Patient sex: F
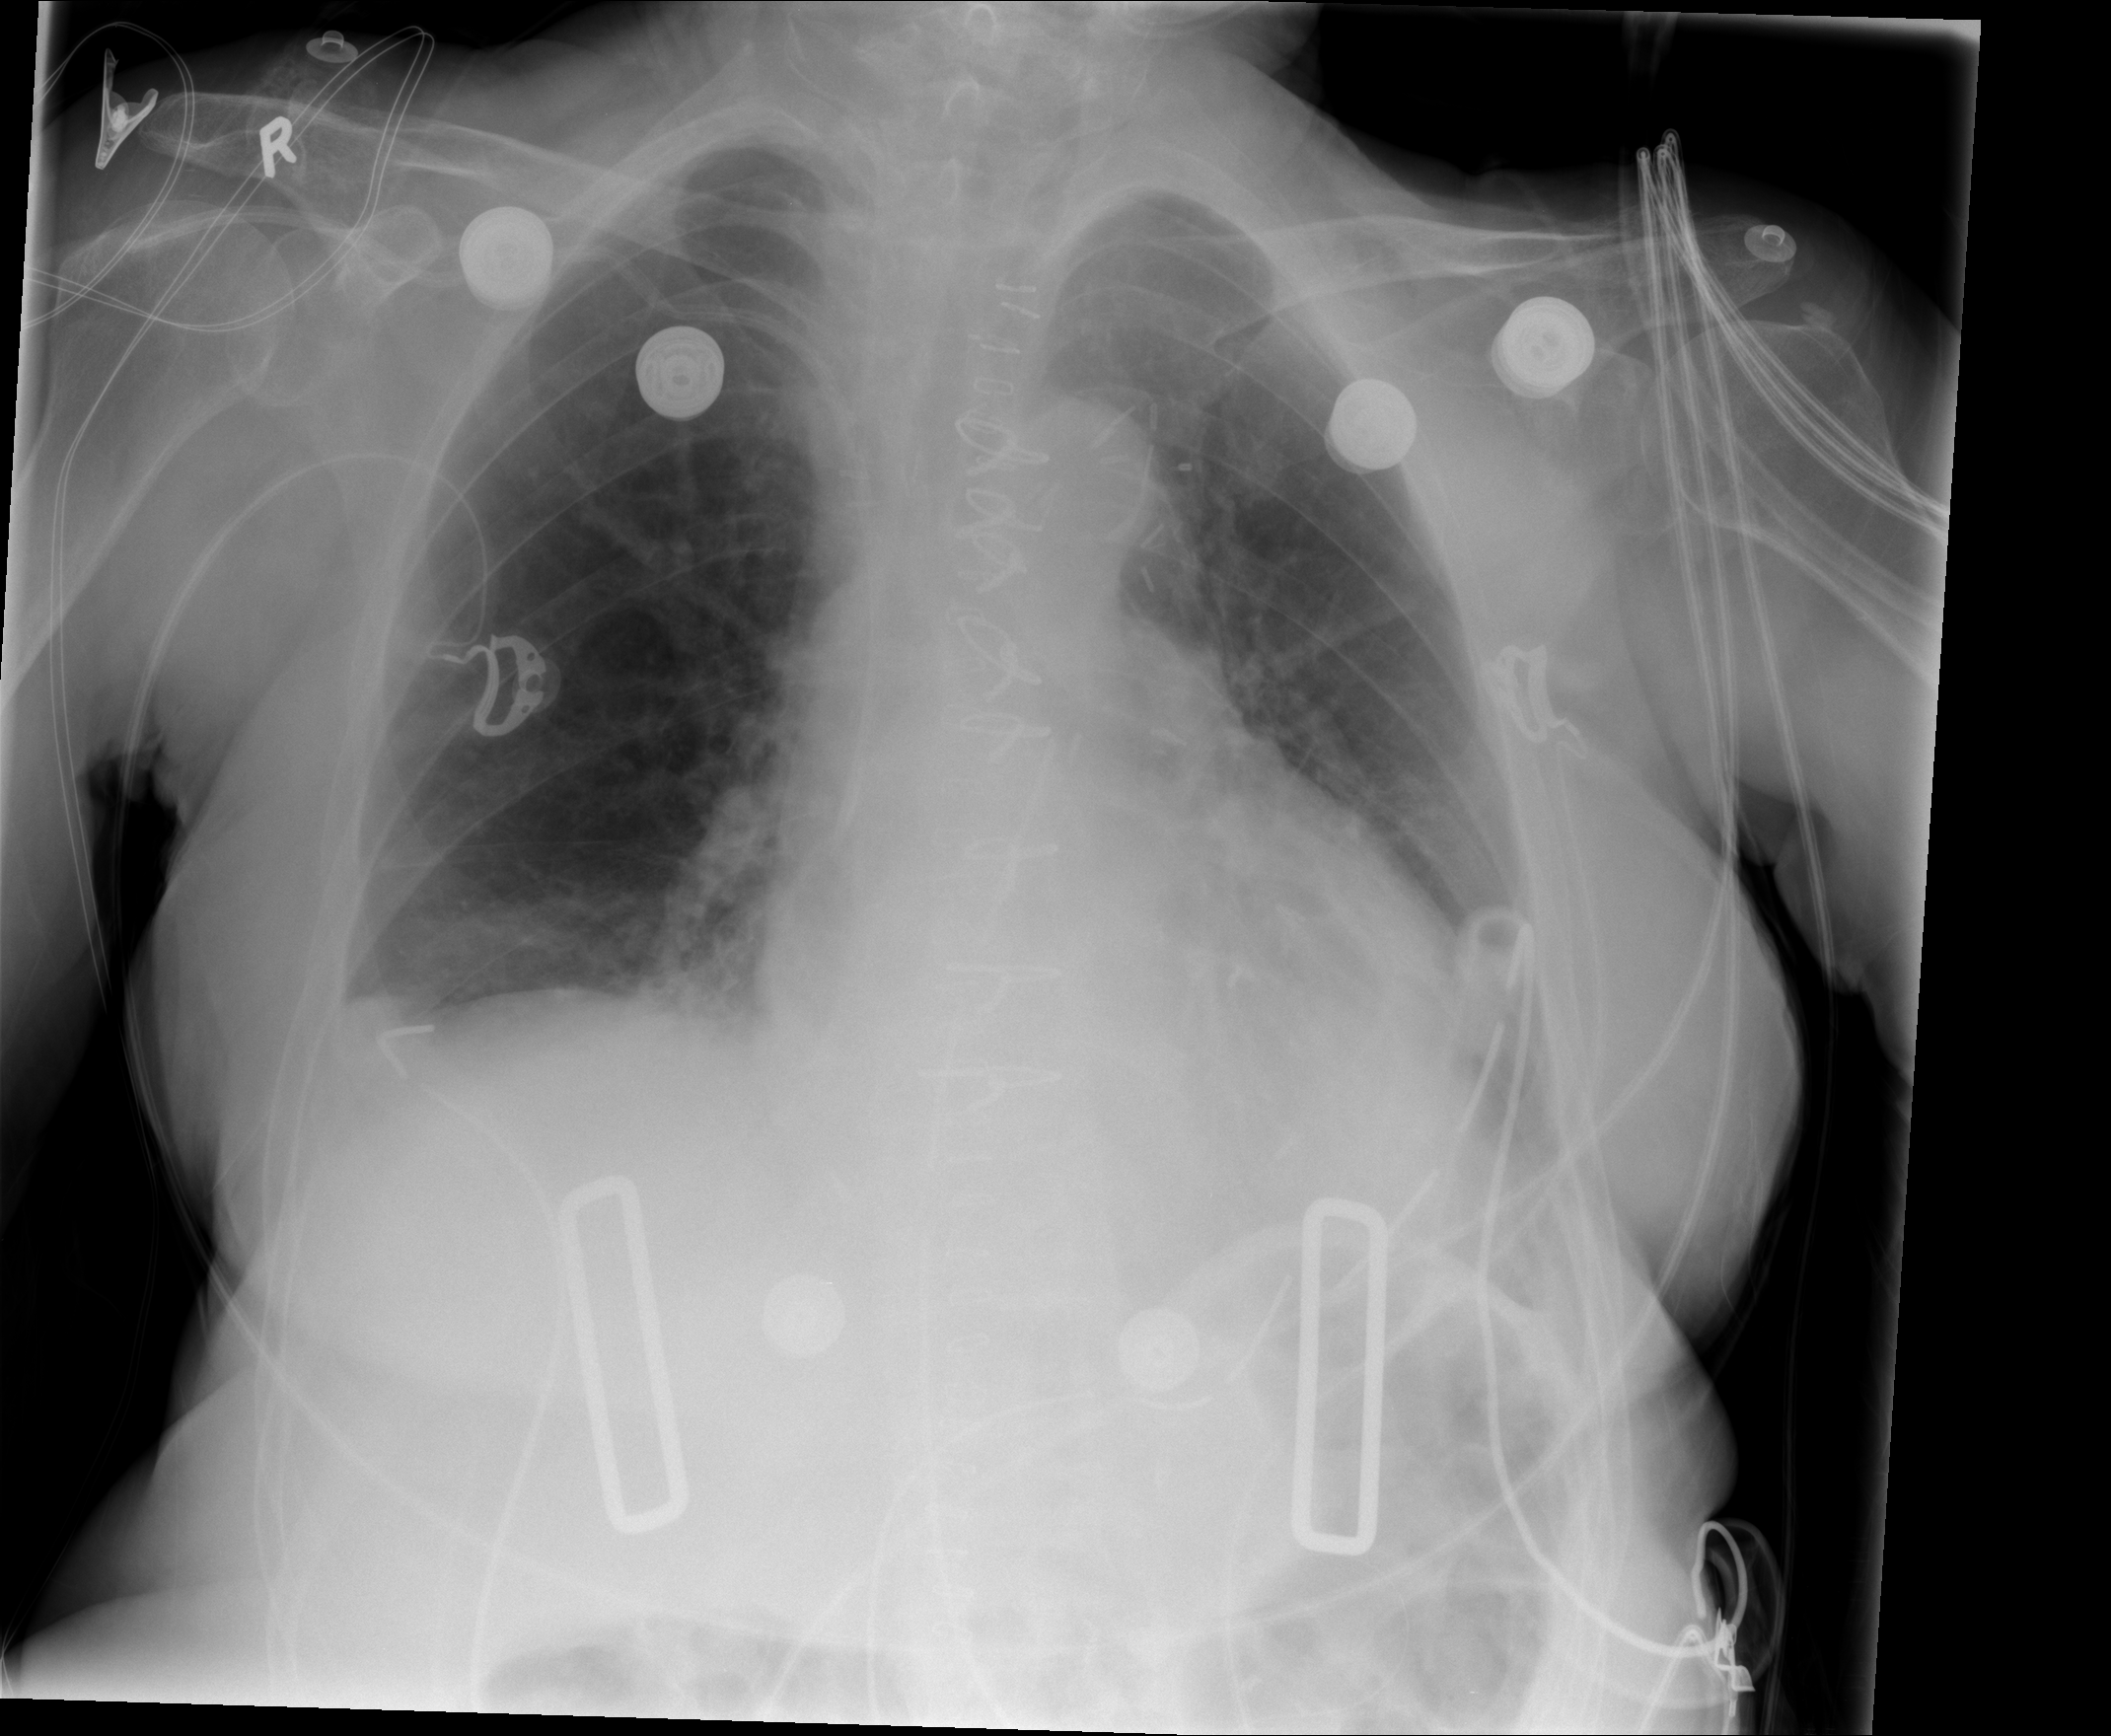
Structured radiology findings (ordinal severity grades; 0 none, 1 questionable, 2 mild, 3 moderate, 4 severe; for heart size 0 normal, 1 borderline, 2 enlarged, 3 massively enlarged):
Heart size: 0
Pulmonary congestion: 1
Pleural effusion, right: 1
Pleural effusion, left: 1
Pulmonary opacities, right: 0
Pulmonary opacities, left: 0
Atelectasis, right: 2
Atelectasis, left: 2